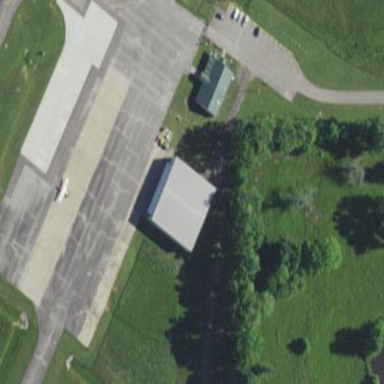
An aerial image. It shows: Apron at the airport.